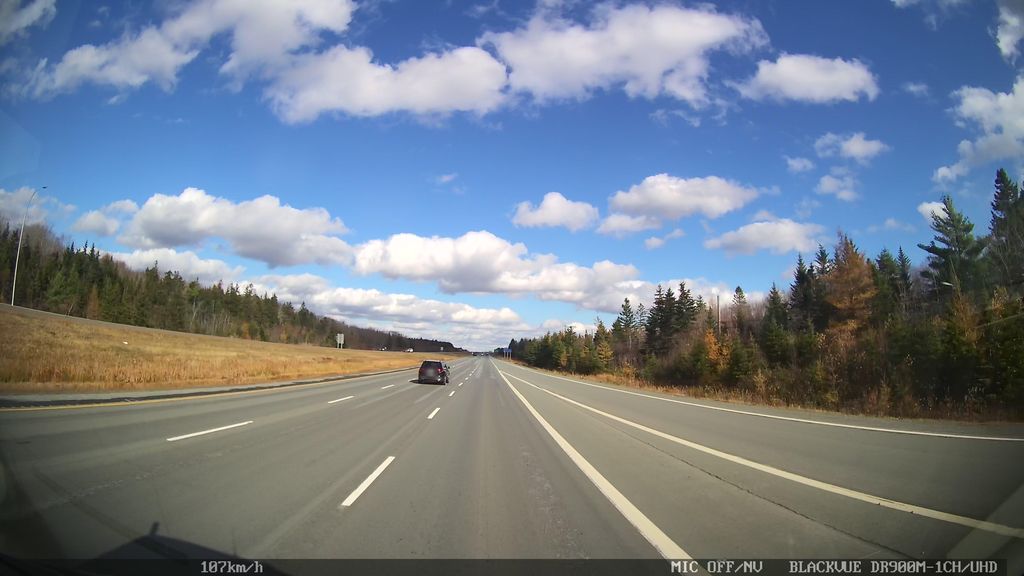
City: halifax